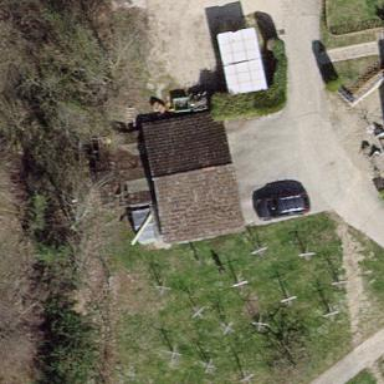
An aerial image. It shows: Garage building.